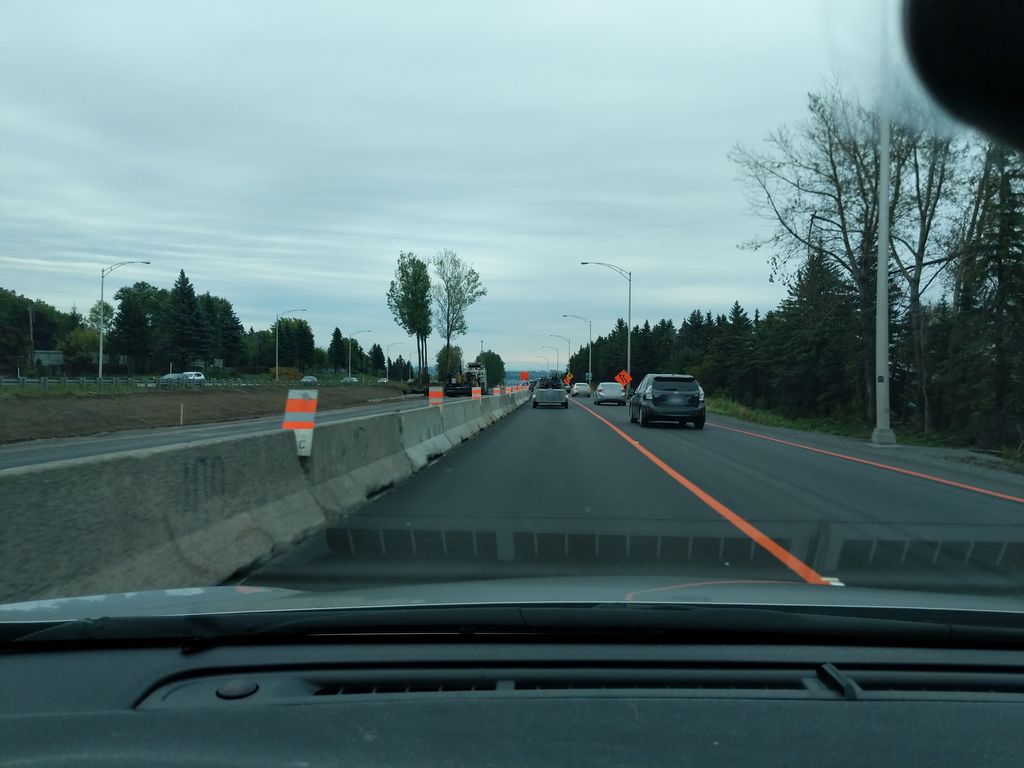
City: quebec_city